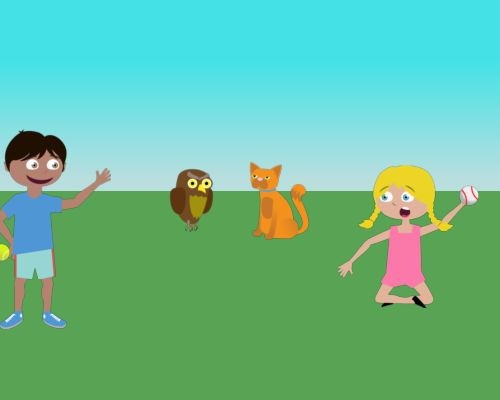
Smiling boy waving, facing right. Owl facing right. Cat right of owl, facing left. Girl sitting cross-legged, shocked face, facing left, 1 inch right of cat. Boy holding tennis ball in left hand, girl holding baseball in right hand.